Question: I hope someone will be able to direct me into the correct way. I am trying produce around ~100 histogram, so the solution for my problem has to be easily reproducible.
I have a vector of values that ranges from 0.0000 (zero values) to an upper bound of 1.0000. There are a significant amount of 0.0000 values, and the rest of the values are more spread out.
I want to now create a histogram that has varying bin sizes. I want to have a bin for all of the zero values, and then the bin size should be 0.005
Here is some reproducible code that illustrates my actual data:
'''
per_value <- rbeta(200, 1, 1, ncp = 0.3)
percent_change <- c(0,0,0,0,0, rbeta(195, 1, 1, ncp = 0.1))
valua_chg <- data.frame(cbind(per_value, percent_change))
ggplot(valua_chg, aes(x=percent_change)) +
stat_bin(breaks=c(0, seq(0.001,1.0, by=0.005)))
'''
Here is the picture created by the code:

The problem is that the bin size for the zero bin is extremely small, and not the same size as the other bins. Does anyone know how to fix this.
Thank you!
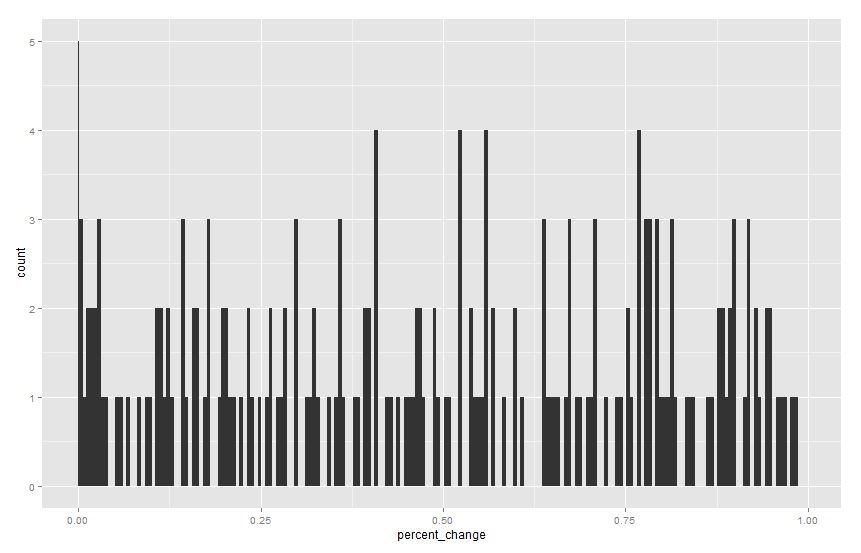
Answer: The quickest, simplest way to do this is to just set the lowest break to -0.004, so that bin containing the zeros has the same width of 0.005. The bin won't be centered right on zero, but if your data is bound between 0 and 1, it should be OK:
'''
ggplot(valua_chg, aes(x=percent_change)) +
stat_bin(breaks=c(-0.004, seq(0.001,1.0, by=0.005)))
'''